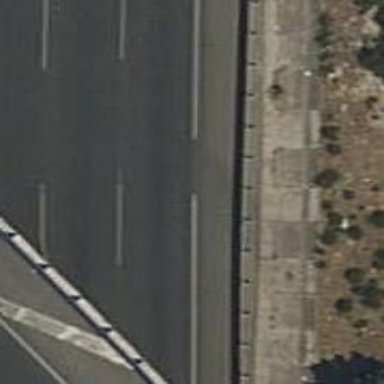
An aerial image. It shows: Tunnel on motorway link.